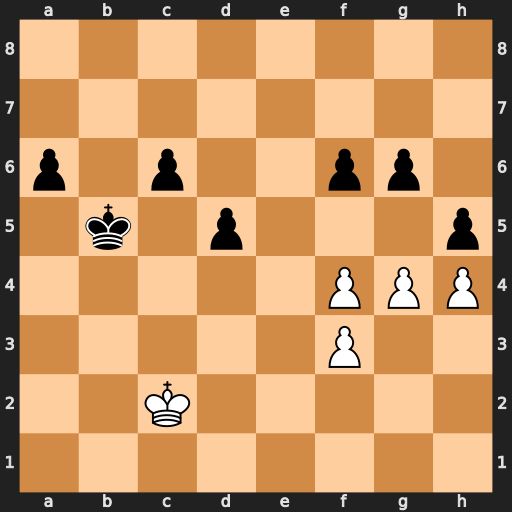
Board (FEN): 8/8/p1p2pp1/1k1p3p/5PPP/5P2/2K5/8
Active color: w
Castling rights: -
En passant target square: -
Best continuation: f5 g5 gxh5 gxh4 h6